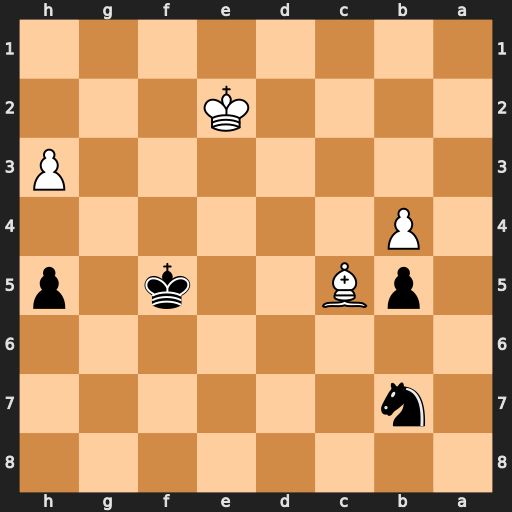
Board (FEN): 8/1n6/8/1pB2k1p/1P6/7P/4K3/8
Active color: b
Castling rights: -
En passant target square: -
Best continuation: Nxc5 bxc5 h4 c6 Ke6